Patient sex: F
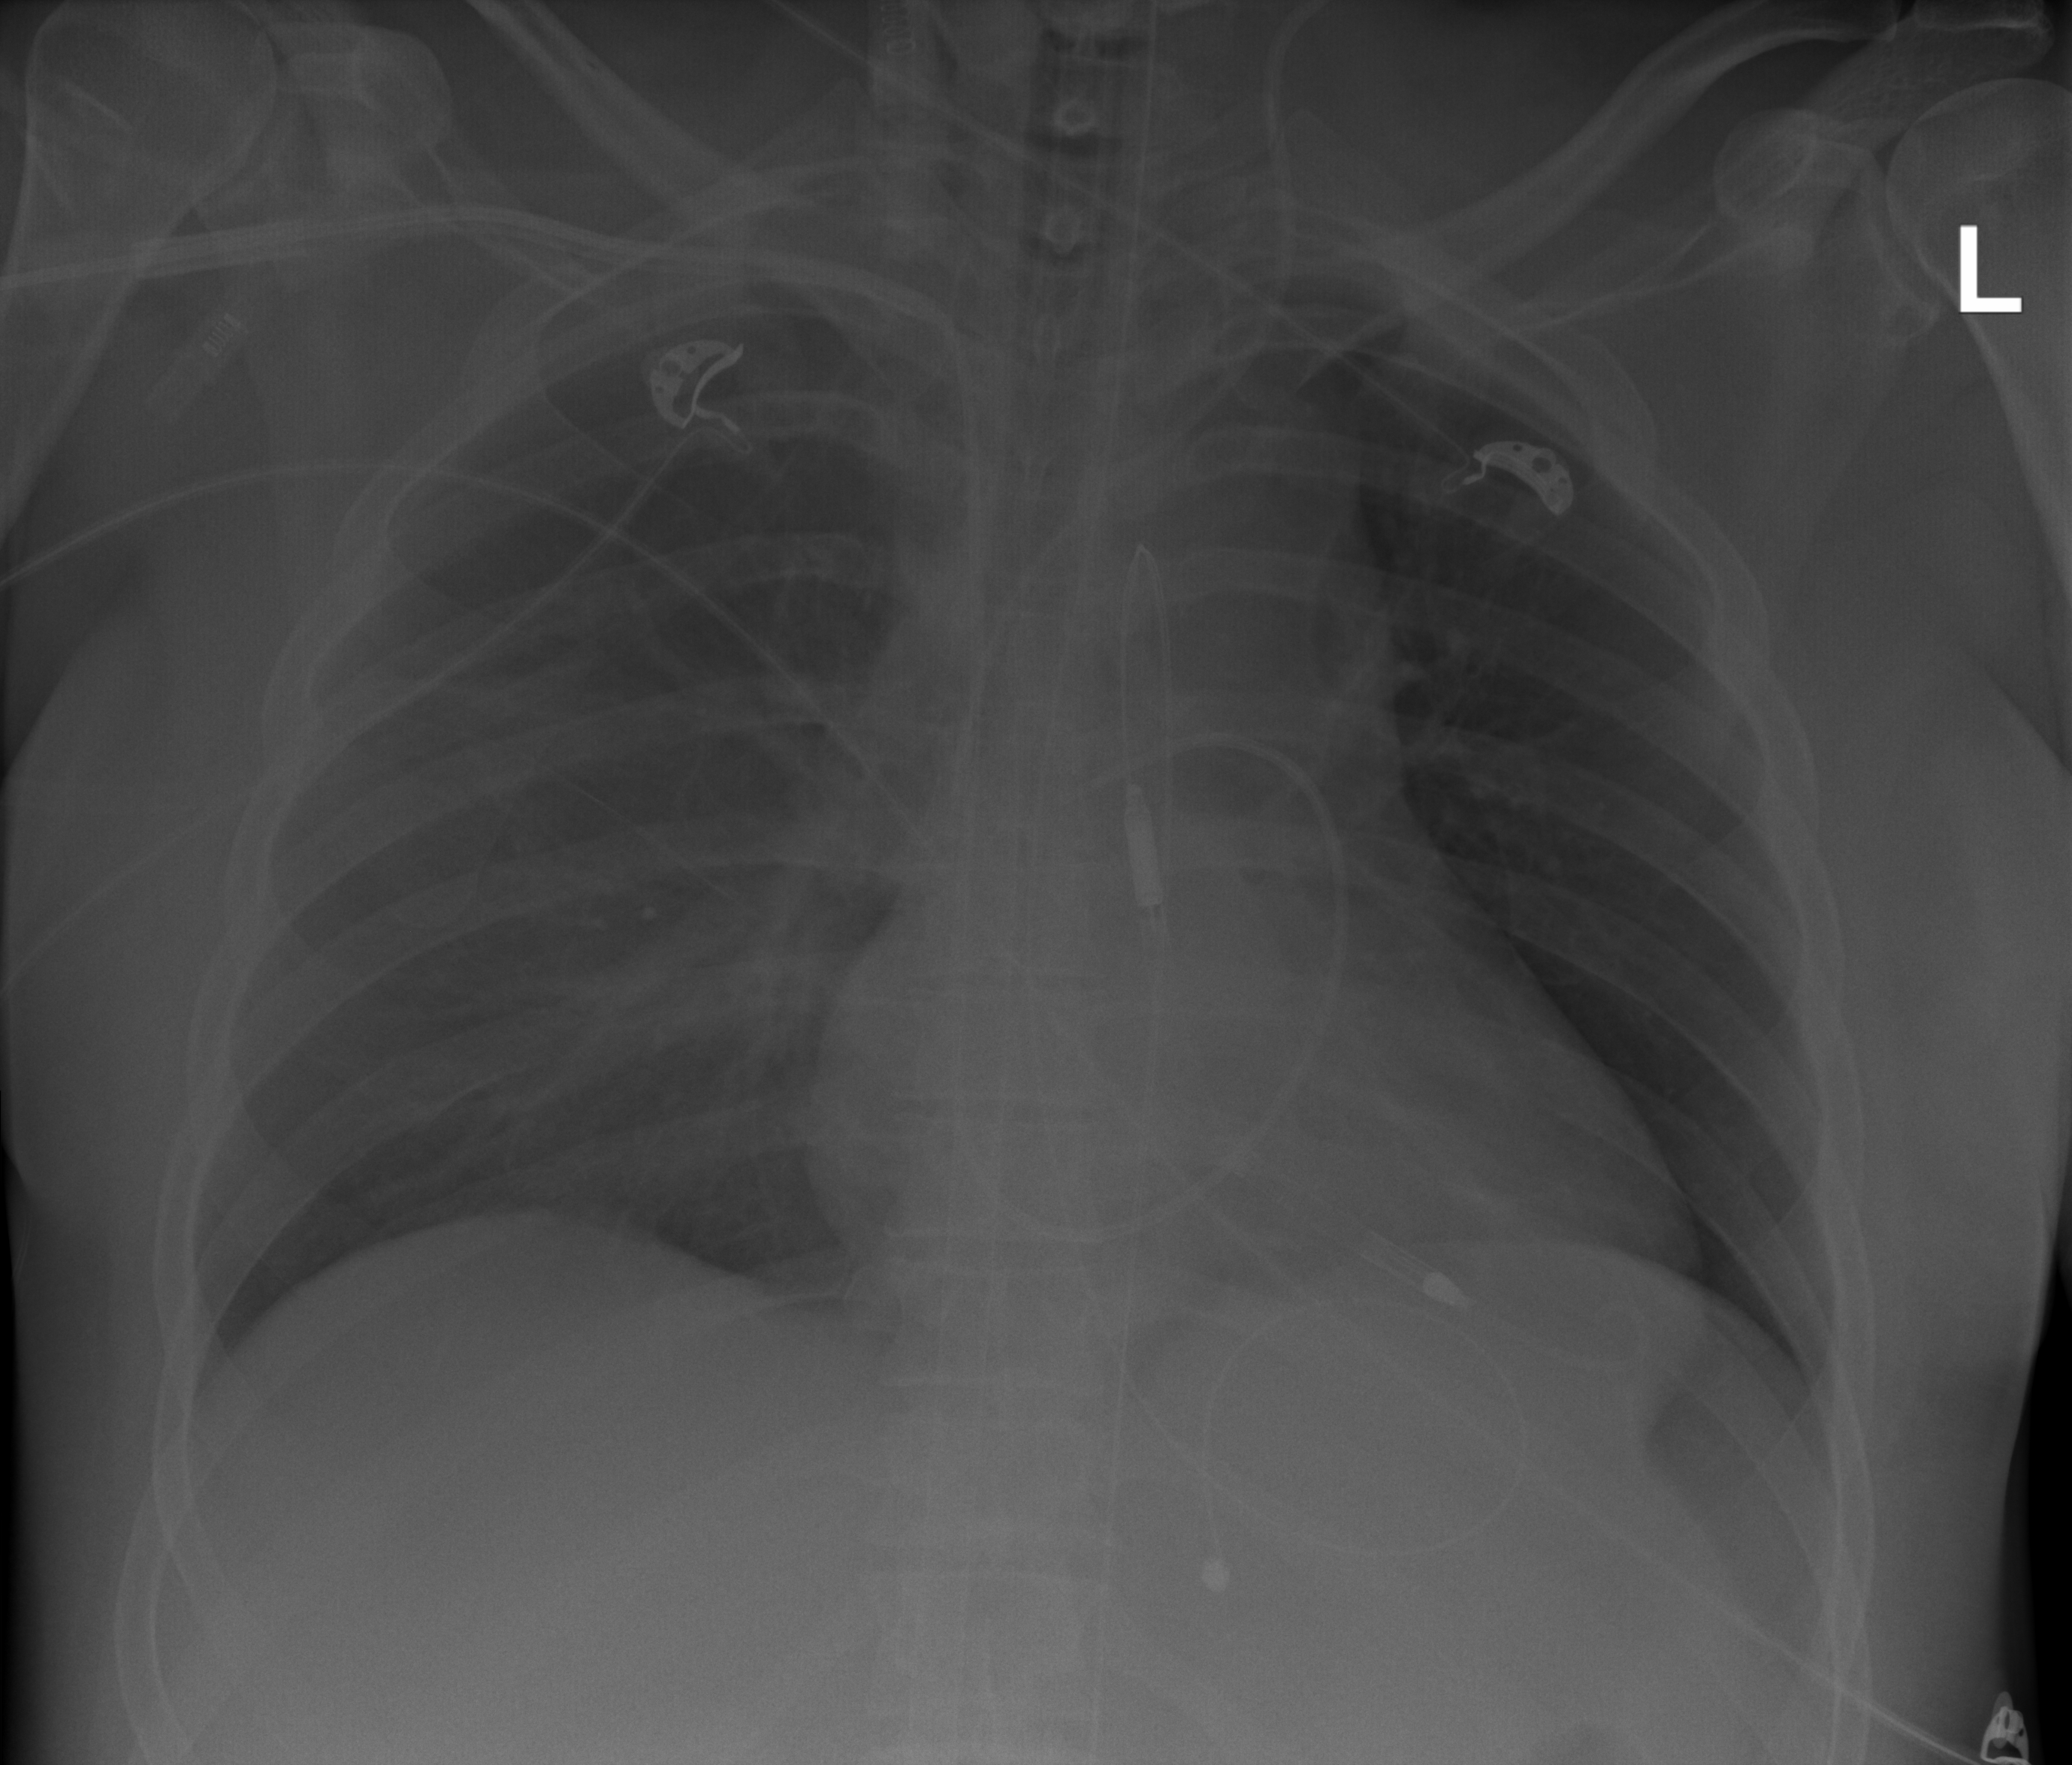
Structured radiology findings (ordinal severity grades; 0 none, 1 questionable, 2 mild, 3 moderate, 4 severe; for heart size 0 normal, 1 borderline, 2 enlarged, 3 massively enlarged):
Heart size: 2
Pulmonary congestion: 0
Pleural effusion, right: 2
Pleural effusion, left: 0
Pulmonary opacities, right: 0
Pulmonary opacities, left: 0
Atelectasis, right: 0
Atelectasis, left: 0